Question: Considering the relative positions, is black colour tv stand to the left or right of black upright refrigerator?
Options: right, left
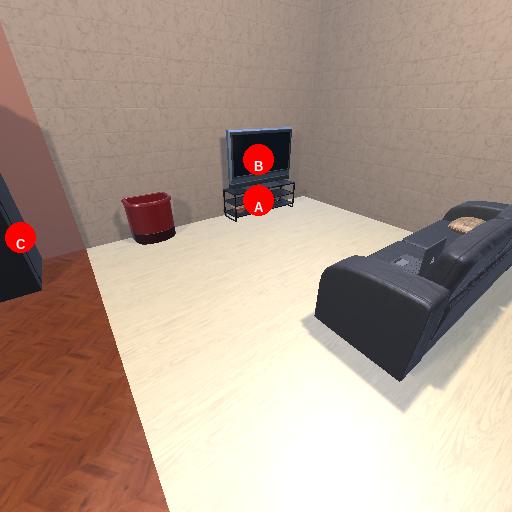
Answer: right